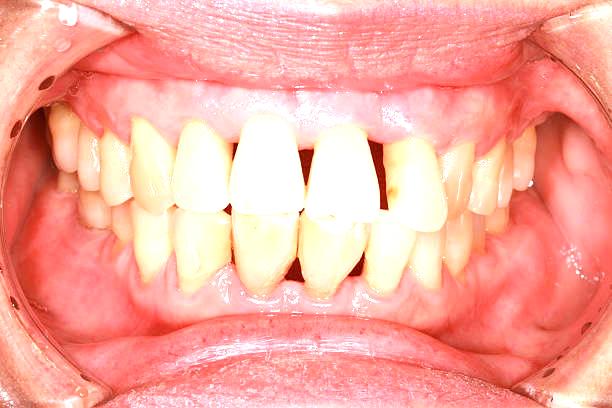
Condition: Gingivitis